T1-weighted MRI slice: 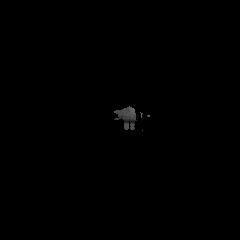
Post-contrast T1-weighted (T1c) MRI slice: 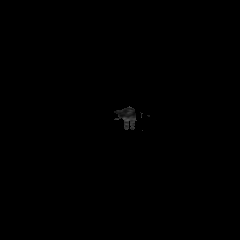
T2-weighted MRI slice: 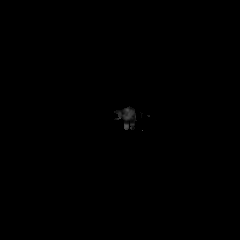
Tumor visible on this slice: no